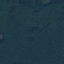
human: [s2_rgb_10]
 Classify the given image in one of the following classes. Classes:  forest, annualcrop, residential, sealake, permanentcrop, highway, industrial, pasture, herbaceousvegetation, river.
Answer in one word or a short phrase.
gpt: Forest